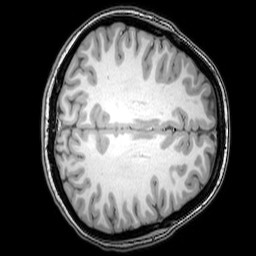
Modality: T1w
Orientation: axial
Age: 20
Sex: female
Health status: healthy
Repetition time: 0.081 s
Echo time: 0.037 s